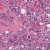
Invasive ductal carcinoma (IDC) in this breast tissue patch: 1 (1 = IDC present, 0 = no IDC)